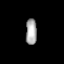
Tissue: prostate
Cell type: Epithelial cells
Senescence score: 0.3325
Nuclear area (px): 278
Mean DAPI intensity: 170.644